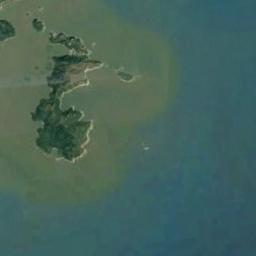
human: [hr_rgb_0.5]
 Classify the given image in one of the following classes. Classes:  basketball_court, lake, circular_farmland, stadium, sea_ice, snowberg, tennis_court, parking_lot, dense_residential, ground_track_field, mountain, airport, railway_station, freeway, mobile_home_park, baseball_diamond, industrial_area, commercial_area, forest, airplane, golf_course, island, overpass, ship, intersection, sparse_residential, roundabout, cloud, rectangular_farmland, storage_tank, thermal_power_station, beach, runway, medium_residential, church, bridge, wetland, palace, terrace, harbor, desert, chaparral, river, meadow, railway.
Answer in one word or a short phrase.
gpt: island